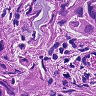
Metastatic tissue present: yes